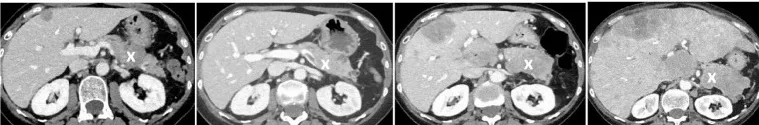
Follow-up CT scans showing tumor progression with hepatic and pancreatic metastases. One month later. When the patient had beginning signs of liver failure and died shortly after that. In all images, the pancreas is marked with an X.
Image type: radiology (ct)